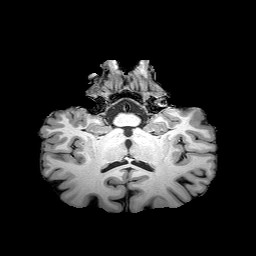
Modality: T1w
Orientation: sagittal
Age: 60
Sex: male
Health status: healthy